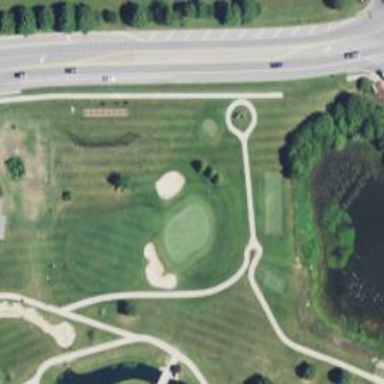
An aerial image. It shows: View of golf hole.